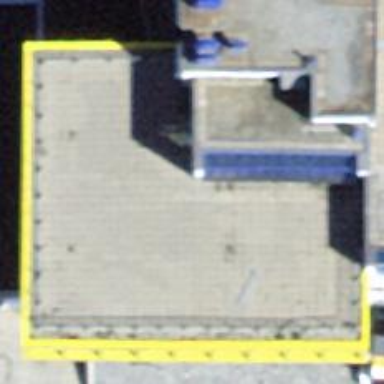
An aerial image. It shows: Restaurant.